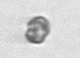
Label: Heterocapsa_rotundata